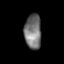
Tissue: skin
Cell type: Epithelial cells
Senescence score: 0.9081
Nuclear area (px): 577
Mean DAPI intensity: 116.603